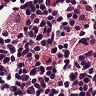
Metastatic tissue present: no